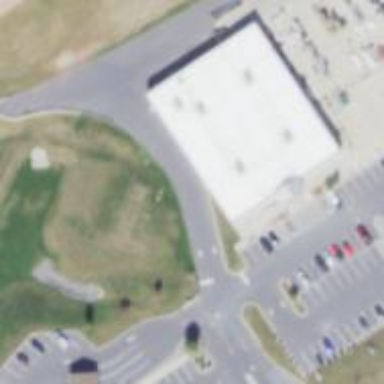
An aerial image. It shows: Country store in retail building.